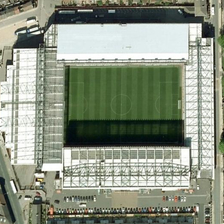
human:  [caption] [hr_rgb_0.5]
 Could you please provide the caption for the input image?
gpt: some buildings and cars are around a football field surrounded by white buildings .

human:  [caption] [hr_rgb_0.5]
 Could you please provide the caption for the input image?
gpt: some buildings and cars are around a football field surrounded by white buildings .

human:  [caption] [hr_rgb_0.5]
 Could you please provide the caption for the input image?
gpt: some buildings and cars are around a football field surrounded by white buildings .

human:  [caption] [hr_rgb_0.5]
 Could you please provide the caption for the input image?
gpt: some buildings and cars are around a football field surrounded by white buildings .

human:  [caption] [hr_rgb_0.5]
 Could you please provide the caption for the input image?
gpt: some buildings and cars are around a football field surrounded by white buildings .